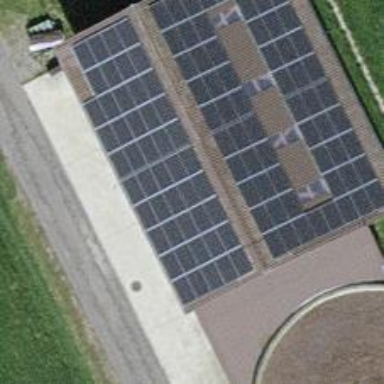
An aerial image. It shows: Solar power generator with photovoltaic panels.